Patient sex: M
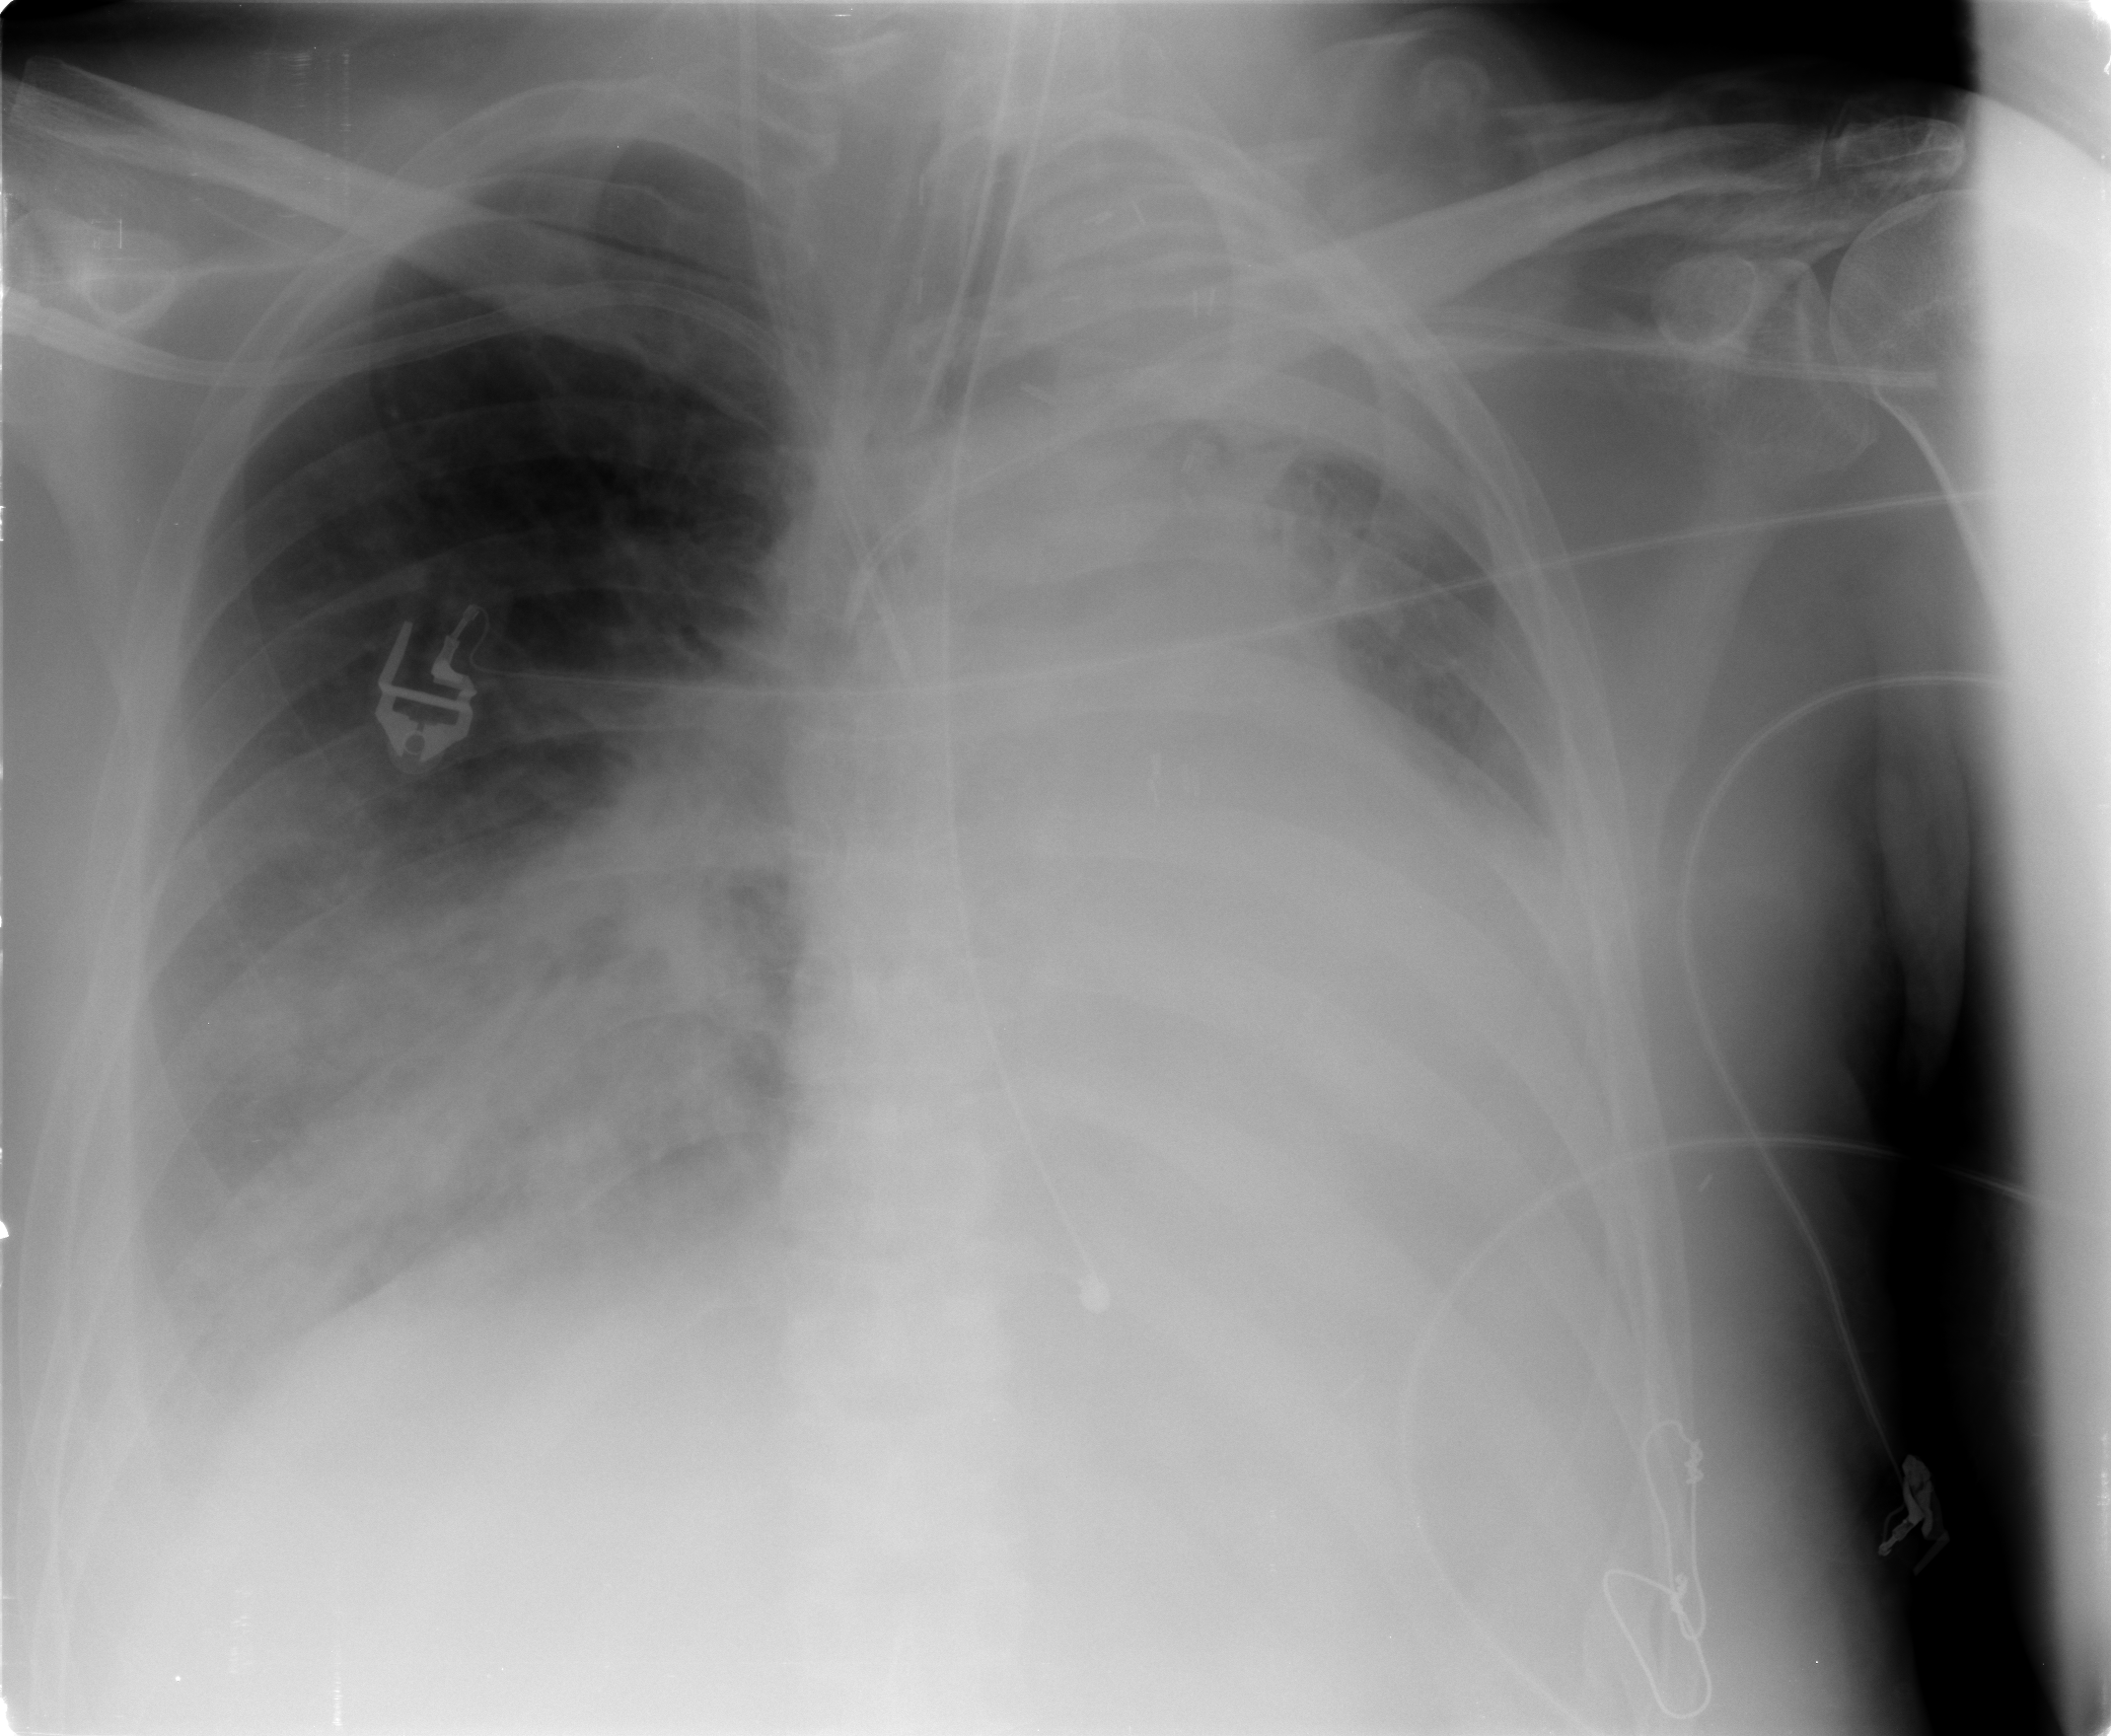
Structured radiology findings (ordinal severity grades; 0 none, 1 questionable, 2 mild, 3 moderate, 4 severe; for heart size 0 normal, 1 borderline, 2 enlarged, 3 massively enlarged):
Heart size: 1
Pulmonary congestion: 0
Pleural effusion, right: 2
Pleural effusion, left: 2
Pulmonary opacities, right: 3
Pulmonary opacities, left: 0
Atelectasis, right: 2
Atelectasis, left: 2